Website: lowes
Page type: review-order
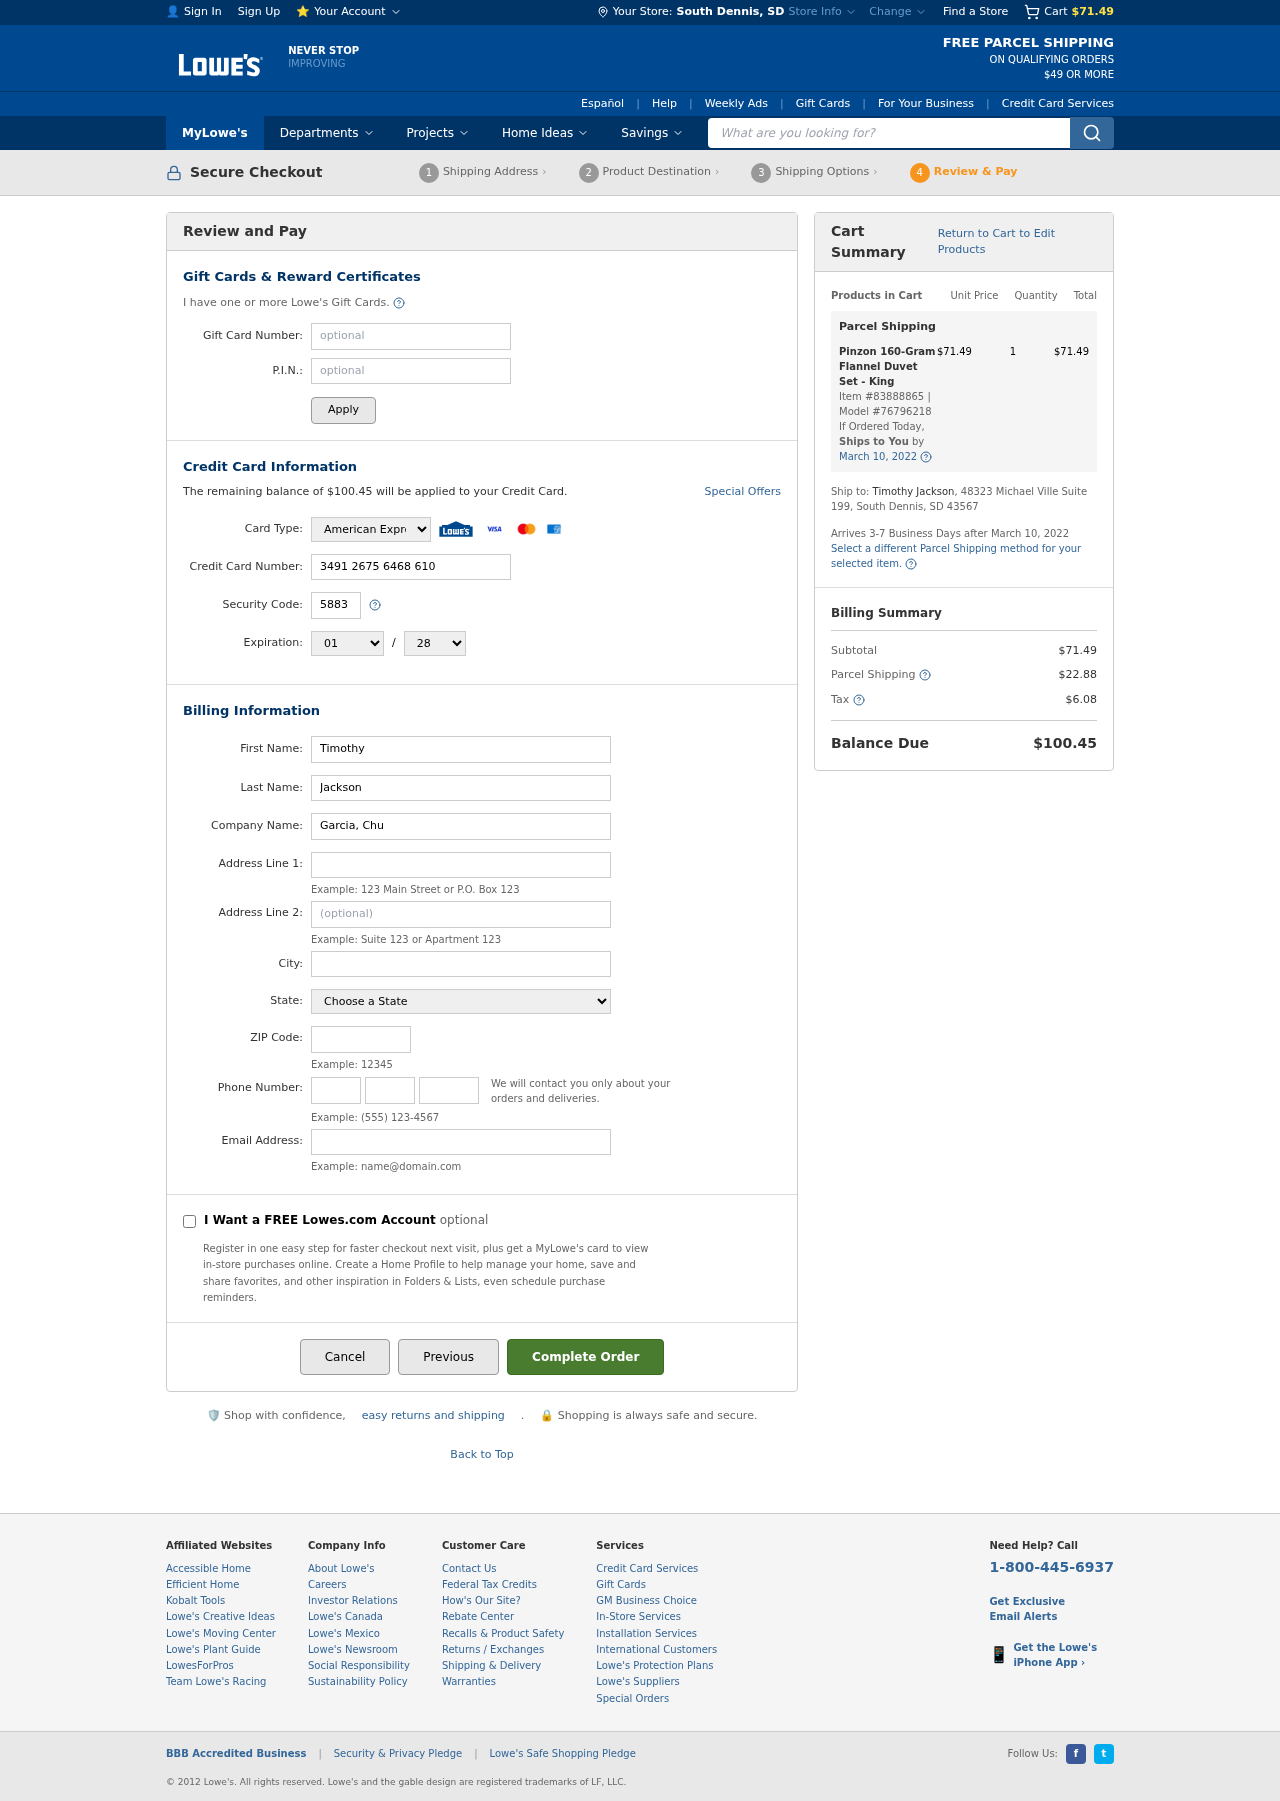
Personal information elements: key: PII_CARD_CVV
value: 5883
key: PII_CARD_EXPIRY_MONTH
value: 01
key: PII_CARD_EXPIRY_YEAR
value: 28
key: PII_CARD_NUMBER
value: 3491 2675 6468 610
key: PII_CARD_TYPE
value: American Express
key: PII_CITY
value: South Dennis
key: PII_CITY_STATE
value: South Dennis, SD
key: PII_COMPANY
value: Garcia, Church and Williams
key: PII_EMAIL
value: timothy.jackson@hotmail.com
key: PII_FIRSTNAME
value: Timothy
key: PII_LASTNAME
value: Jackson
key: PII_PHONE_AREA
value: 291
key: PII_PHONE_PREFIX
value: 310
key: PII_PHONE_SUFFIX
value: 8658
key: PII_POSTCODE
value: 43567
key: PII_STATE
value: South Dakota
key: PII_STREET
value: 48323 Michael Ville Suite 199
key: PII_STREET2
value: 48323 Michael Ville Suite 199
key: PII_FULLNAME2
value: Timothy Jackson
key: PII_STATE_ABBR
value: SD
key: PII_POSTCODE_FULL
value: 43567
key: PII_CITY_STATE_ZIP
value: South Dennis, SD 43567
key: PII_POSTCODE_NUMERIC
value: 43567
Product elements: key: PRODUCT1_NAME
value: Pinzon 160-Gram Flannel Duvet Set - King
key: PRODUCT1_PRICE
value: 71.49
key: PRODUCT1_QUANTITY
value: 1
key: PRODUCT1_ITEM_NUMBER
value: Item #83888865
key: PRODUCT1_MODEL_NUMBER
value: Model #76796218
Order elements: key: ORDER_SUBTOTAL
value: $71.49
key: ORDER_BALANCE_DUE
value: $100.45
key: ORDER_SHIPPING_DATE
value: March 10, 2022
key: ORDER_ITEM_TOTAL
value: $71.49
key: ORDER_SHIPPING_DATE2
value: March 10, 2022
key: ORDER_SHIPPING_COST
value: $22.88
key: ORDER_TAX
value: $6.08
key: ORDER_TOTAL
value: $100.45
Search elements: key: HEADER_SEARCH
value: What are you looking for?